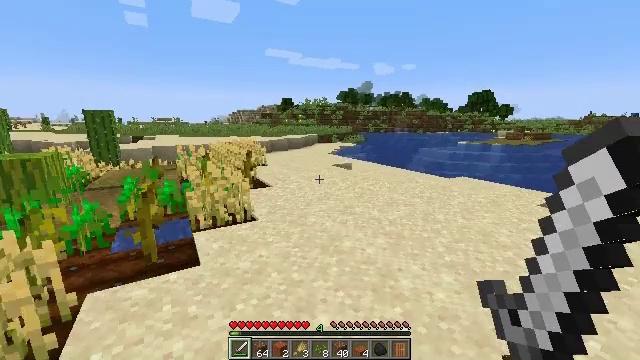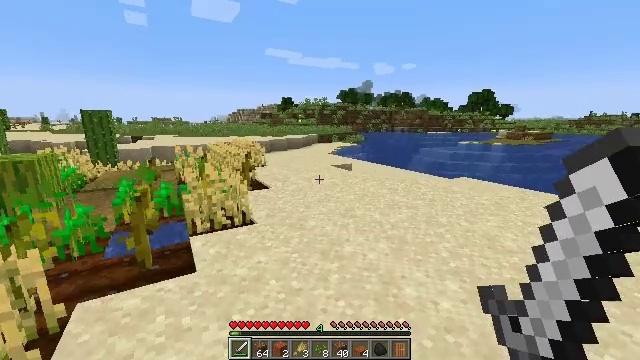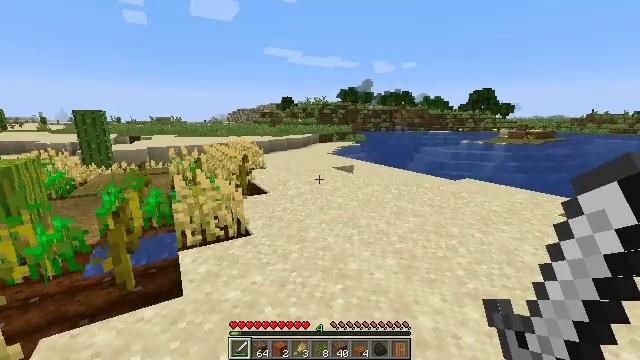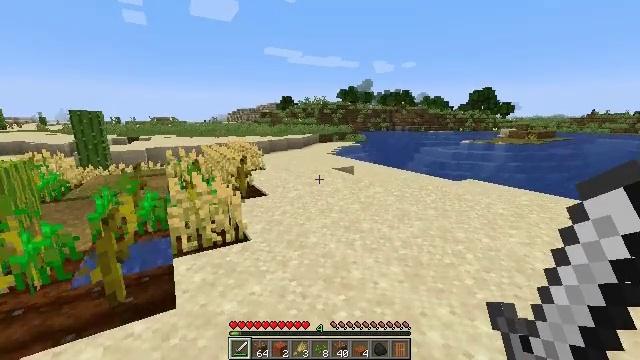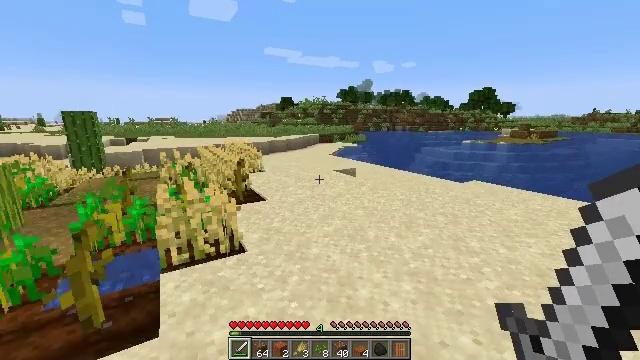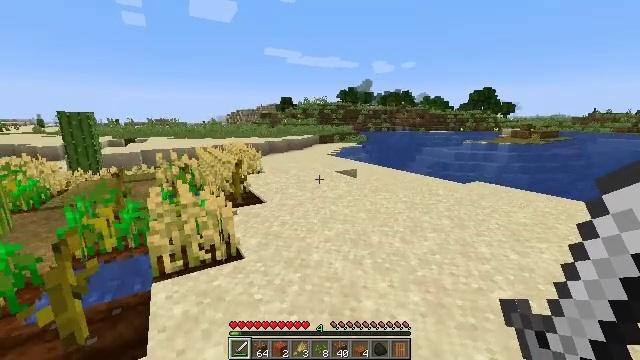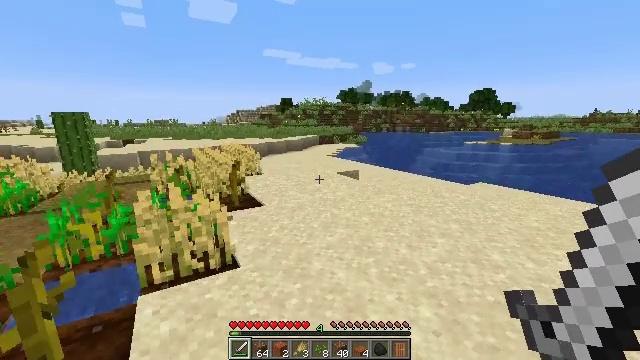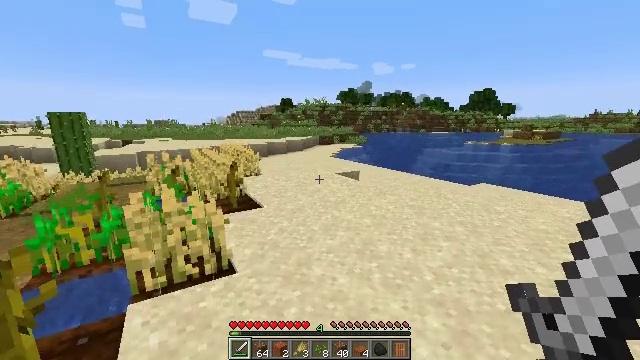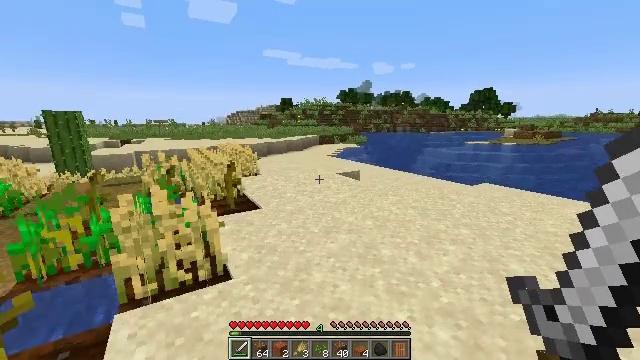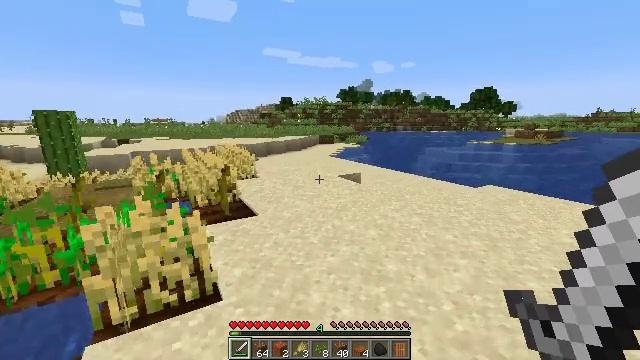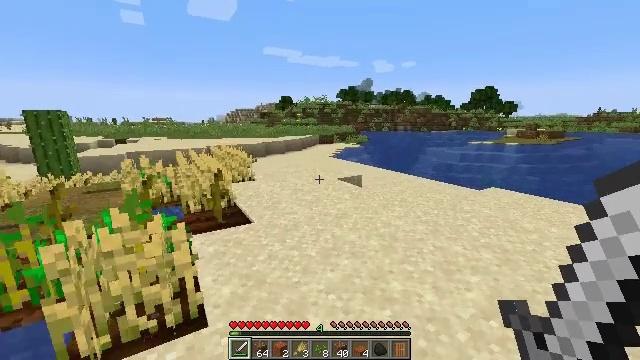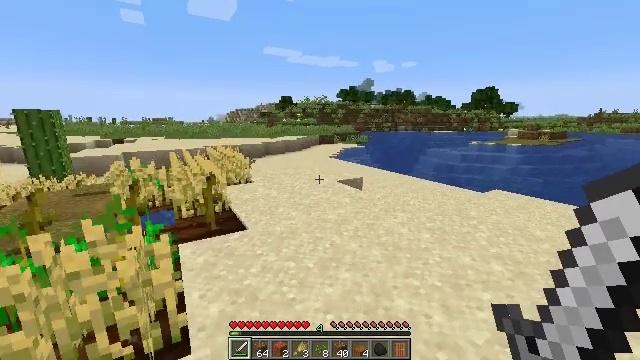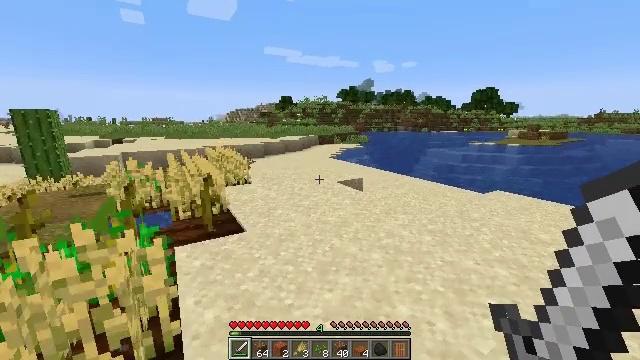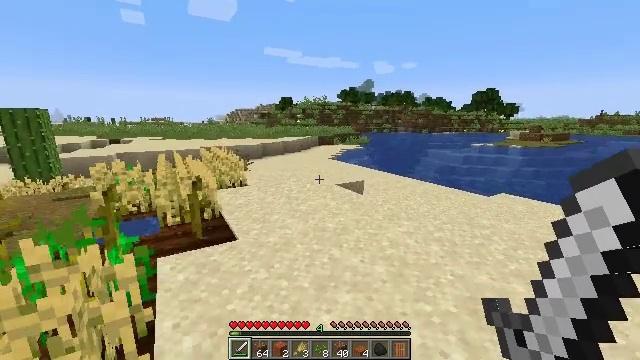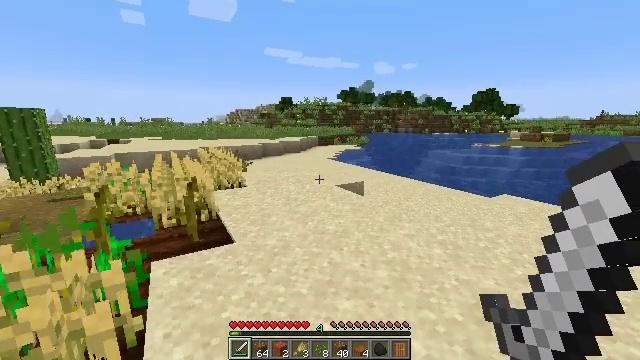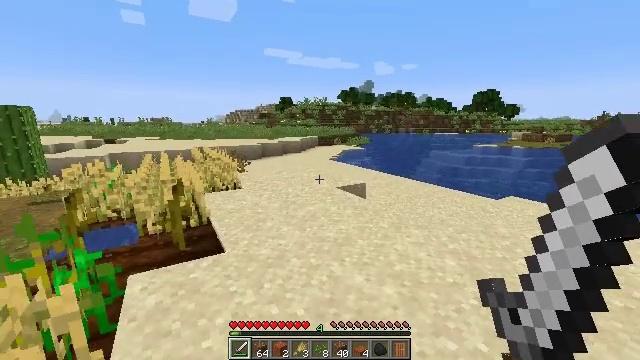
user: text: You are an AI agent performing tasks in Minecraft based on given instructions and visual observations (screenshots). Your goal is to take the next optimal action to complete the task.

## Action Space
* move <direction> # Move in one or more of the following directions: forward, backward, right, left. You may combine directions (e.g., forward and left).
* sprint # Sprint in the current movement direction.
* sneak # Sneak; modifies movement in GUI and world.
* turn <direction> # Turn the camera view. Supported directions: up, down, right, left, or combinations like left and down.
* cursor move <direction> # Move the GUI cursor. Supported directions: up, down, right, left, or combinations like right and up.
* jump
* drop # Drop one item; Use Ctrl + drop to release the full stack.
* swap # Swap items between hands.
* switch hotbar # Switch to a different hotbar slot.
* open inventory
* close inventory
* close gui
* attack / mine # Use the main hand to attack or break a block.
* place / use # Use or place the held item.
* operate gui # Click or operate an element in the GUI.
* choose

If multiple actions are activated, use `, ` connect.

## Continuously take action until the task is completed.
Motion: motion action
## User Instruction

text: Attack the ground to gather sand.
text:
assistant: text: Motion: move forward
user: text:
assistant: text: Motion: move forward
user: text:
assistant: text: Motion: move forward
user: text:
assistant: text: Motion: move forward
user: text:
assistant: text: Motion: move forward
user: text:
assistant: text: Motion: move forward
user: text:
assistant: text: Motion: move forward
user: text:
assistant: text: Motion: move forward
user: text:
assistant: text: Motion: move forward
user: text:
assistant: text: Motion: move forward
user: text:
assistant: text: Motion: move forward
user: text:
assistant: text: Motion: move forward
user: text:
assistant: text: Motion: move forward
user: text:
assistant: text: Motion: move forward
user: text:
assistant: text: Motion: move forward
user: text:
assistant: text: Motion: move forward
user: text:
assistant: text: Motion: move forward
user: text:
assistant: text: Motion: move forward
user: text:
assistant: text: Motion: move forward
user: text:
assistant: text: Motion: move forward
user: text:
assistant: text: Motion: move forward
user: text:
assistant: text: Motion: move forward
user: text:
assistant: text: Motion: move forward
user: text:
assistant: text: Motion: move forward
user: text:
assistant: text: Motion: no_op
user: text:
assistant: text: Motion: no_op
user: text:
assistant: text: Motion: no_op
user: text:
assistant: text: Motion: no_op
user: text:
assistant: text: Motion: no_op
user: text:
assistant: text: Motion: no_op